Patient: sex F, age 43
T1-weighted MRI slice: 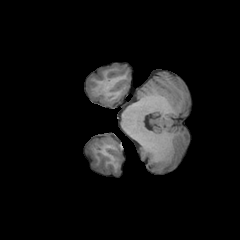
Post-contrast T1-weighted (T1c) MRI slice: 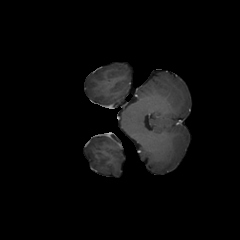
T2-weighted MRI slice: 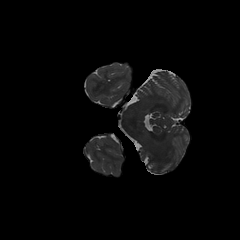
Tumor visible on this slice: no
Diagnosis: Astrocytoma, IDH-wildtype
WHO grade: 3